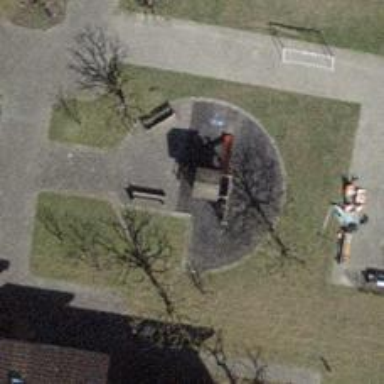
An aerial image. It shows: Playground area for leisure land.